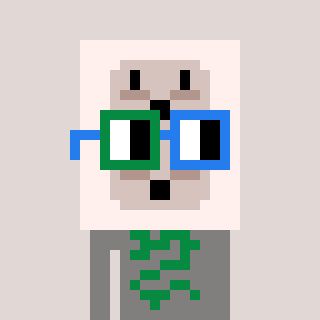
a pixel art character with square green and blue glasses, a outlet-shaped head and a bluegrey-colored body on a warm background